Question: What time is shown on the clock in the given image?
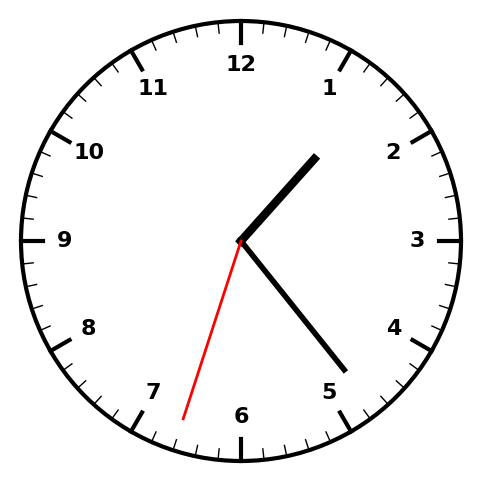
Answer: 01:23:33